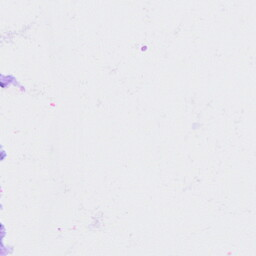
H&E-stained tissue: Cervix